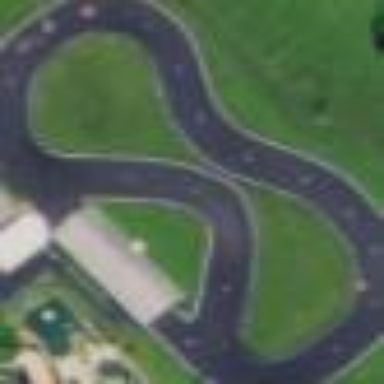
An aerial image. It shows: Karting raceway.